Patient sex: M
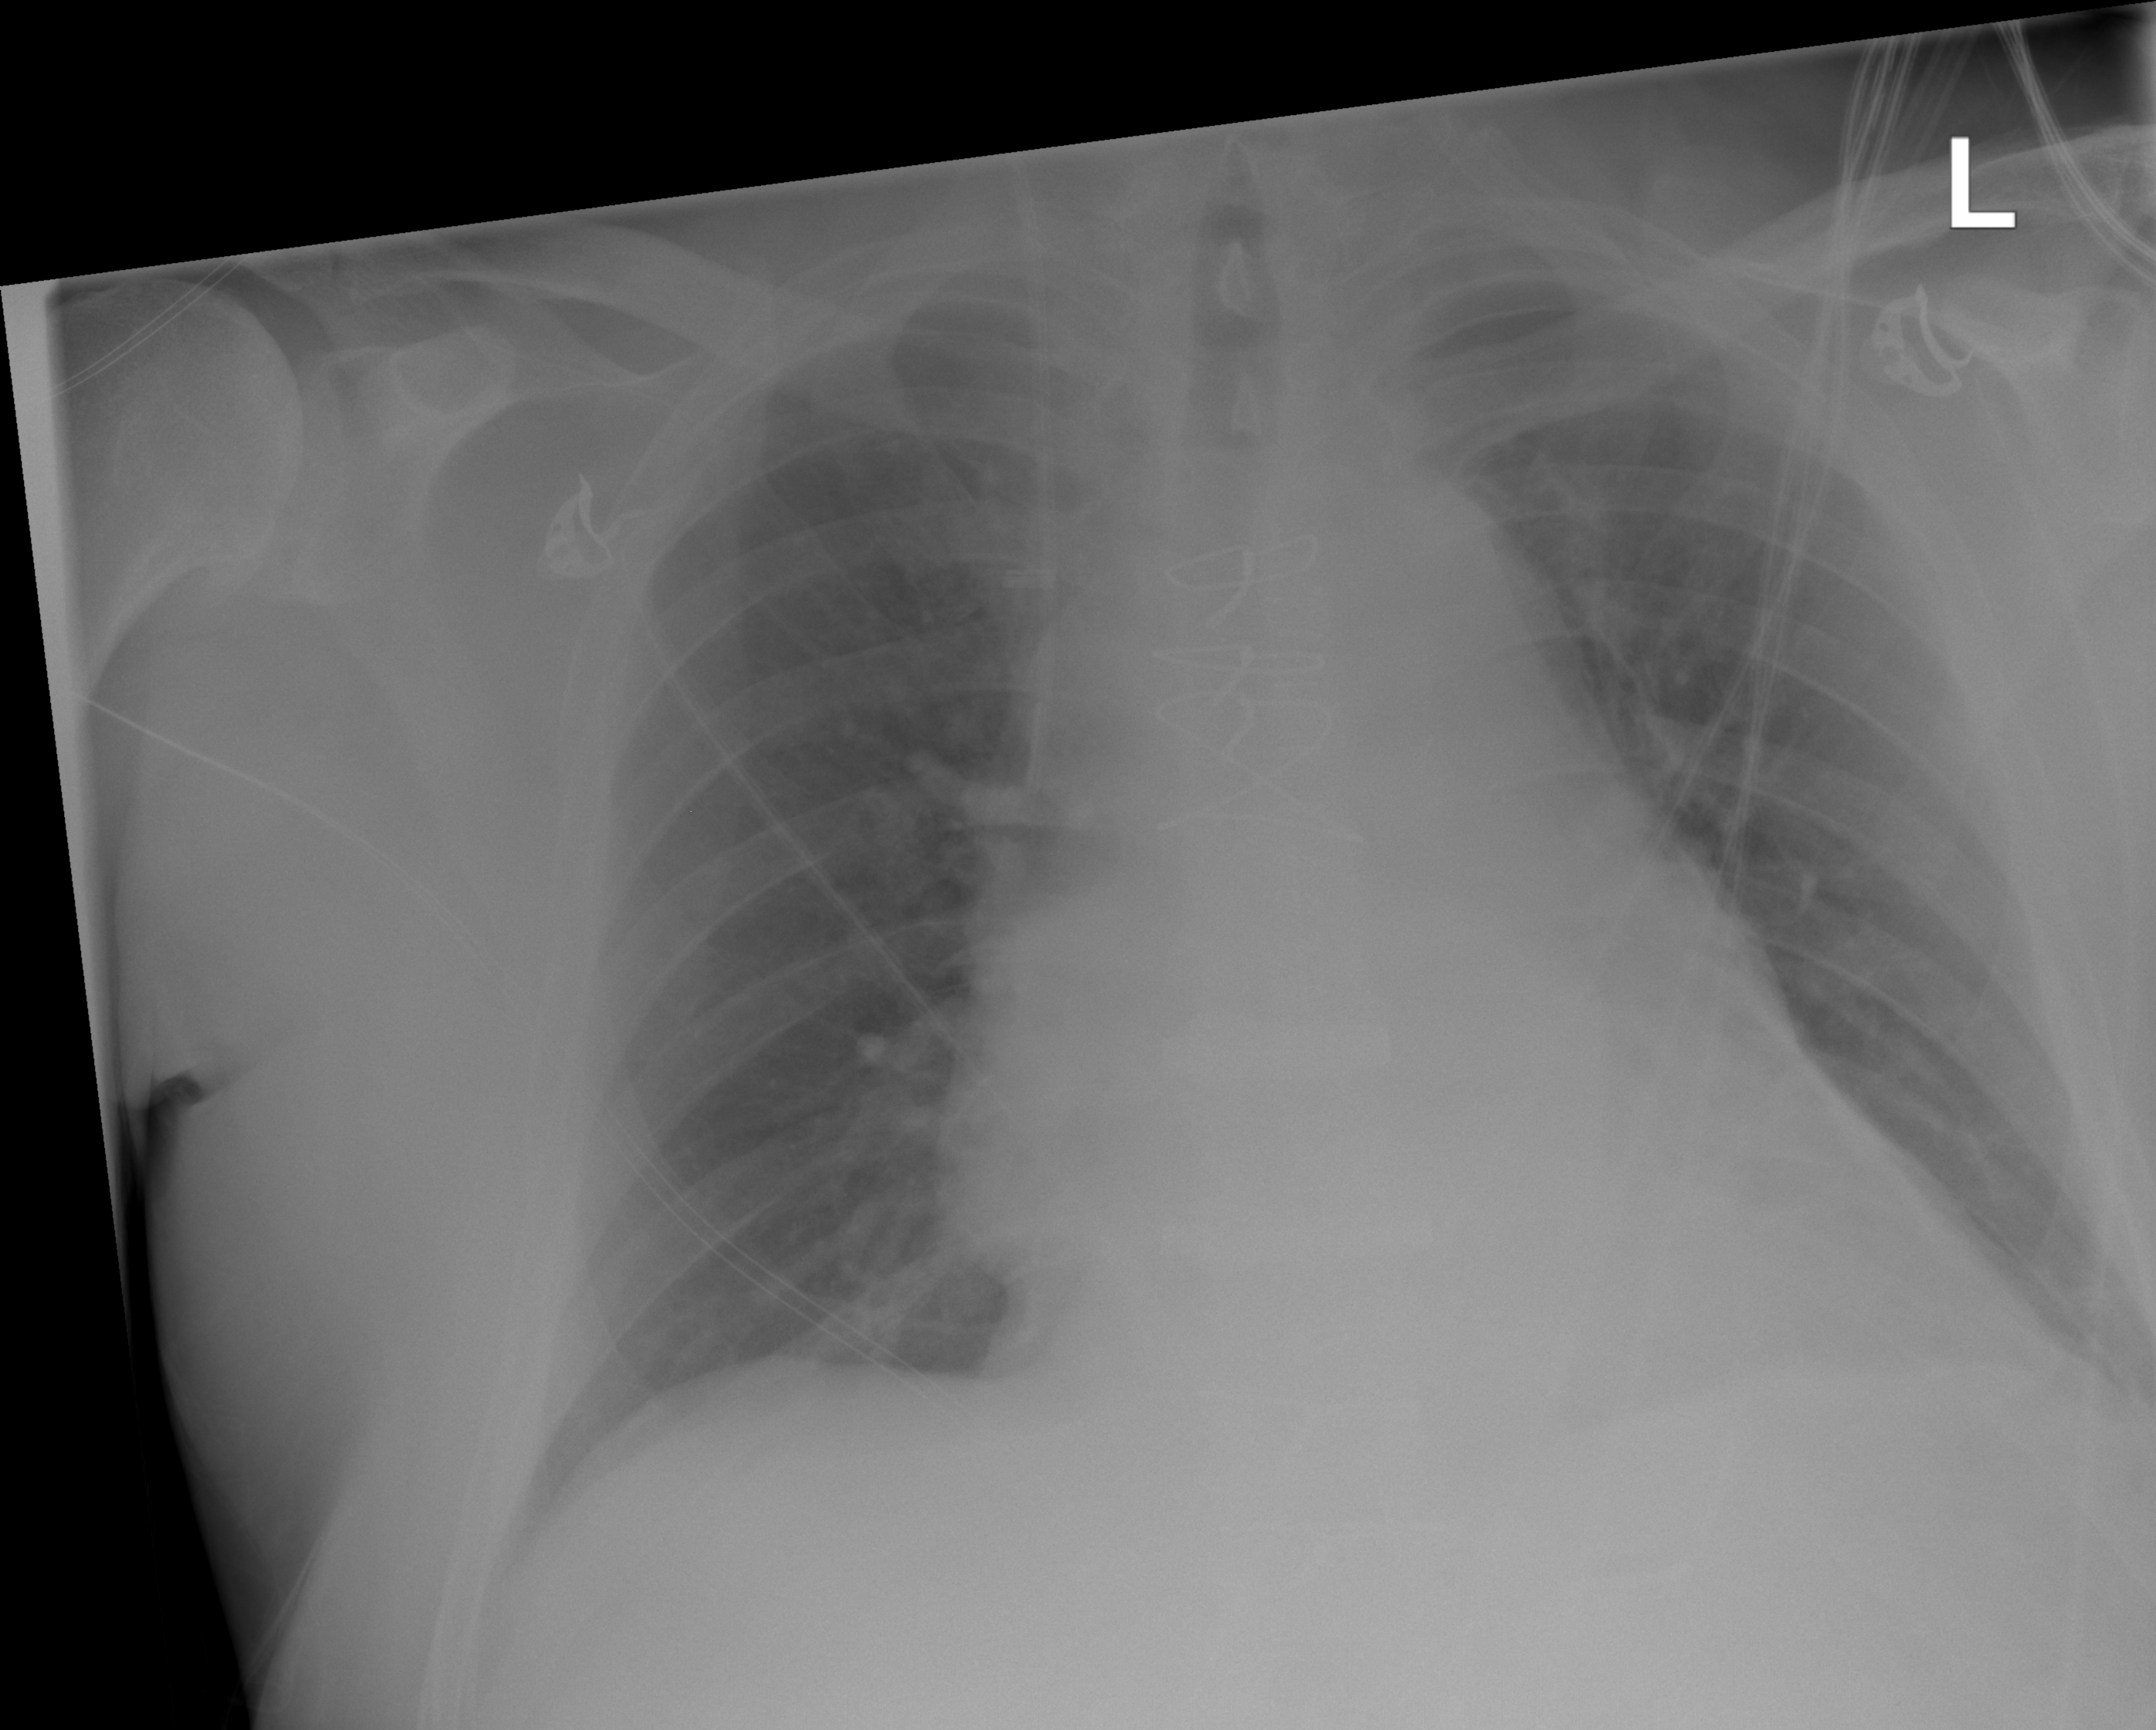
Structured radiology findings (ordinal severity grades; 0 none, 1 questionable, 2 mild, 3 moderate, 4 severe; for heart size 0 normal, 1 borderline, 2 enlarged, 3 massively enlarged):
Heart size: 2
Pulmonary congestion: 2
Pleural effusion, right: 0
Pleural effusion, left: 0
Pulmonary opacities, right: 0
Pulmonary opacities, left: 0
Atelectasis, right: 0
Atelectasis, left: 2